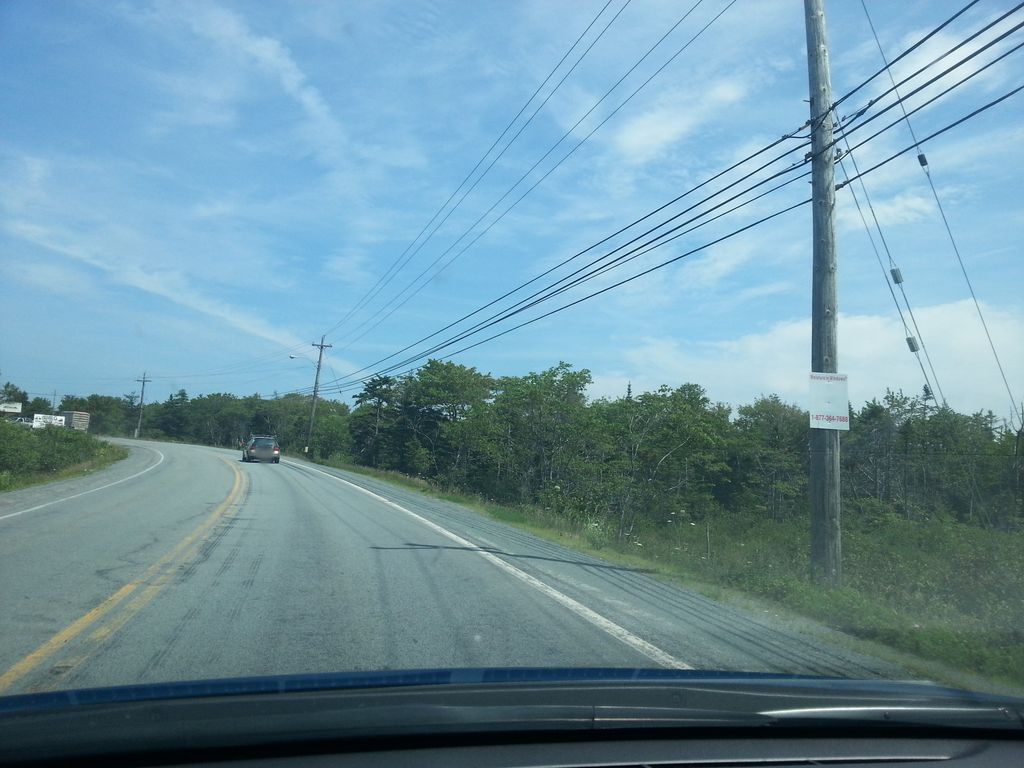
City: halifax